Field crop: maize
Growth stage: 2
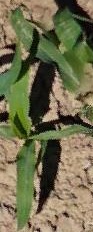
Species: maize